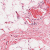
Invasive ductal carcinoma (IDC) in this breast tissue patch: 0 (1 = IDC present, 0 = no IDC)